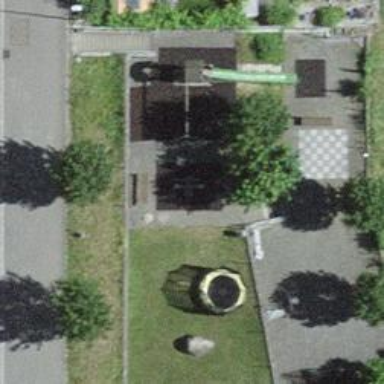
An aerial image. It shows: Table tennis playground.